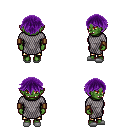
a pixel art fantasy rpg character, female body template, orc, green skin, chain mail, gold greaves, purple short bangs hairstyle, leather bracers, white slippers, four views (front, back, left, right), 2x2 character sprite sheet, small pixel art, hard edges, no anti-aliasing